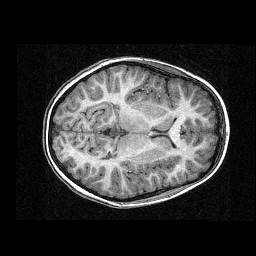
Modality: T1w
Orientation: axial
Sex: female
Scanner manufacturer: siemens
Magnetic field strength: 3 T
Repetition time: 2.3 s
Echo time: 0.00336 s